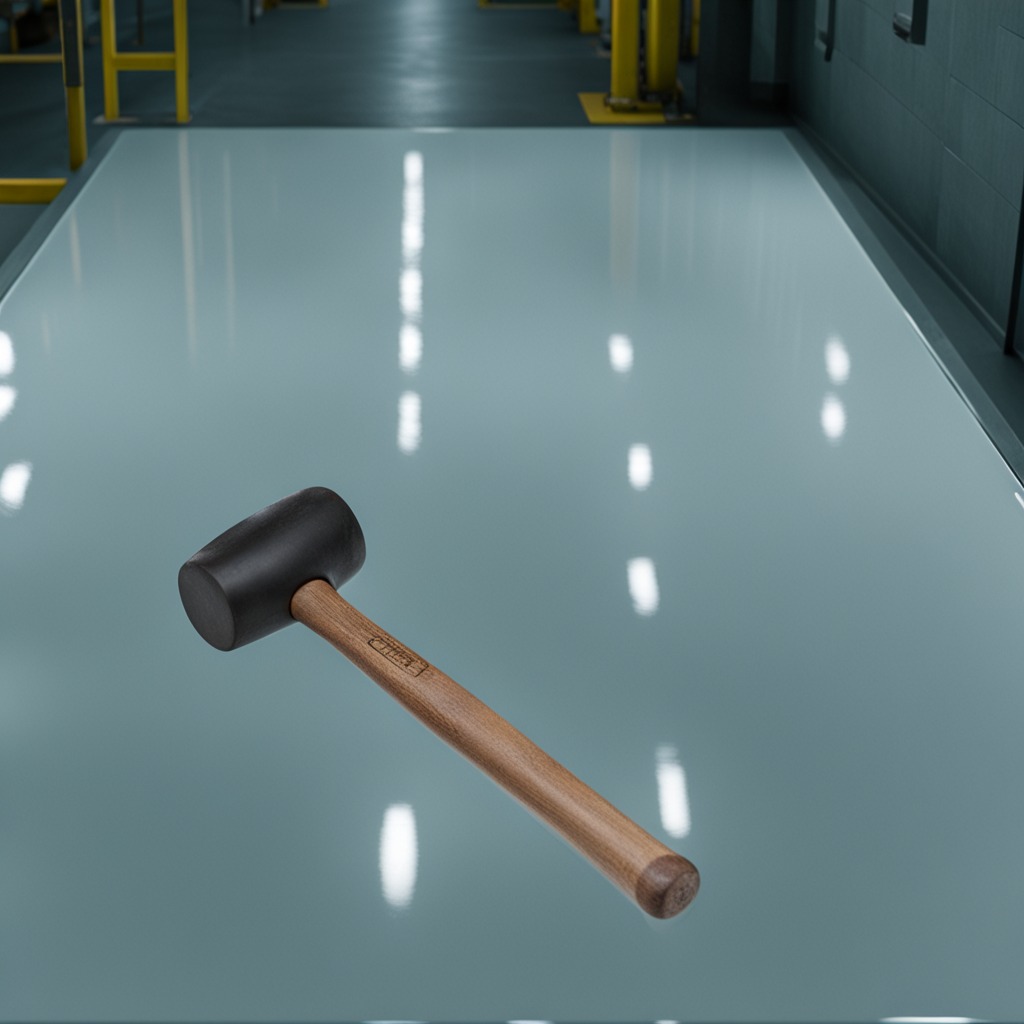
A hammer lies on a table in a ship maintenance bay.